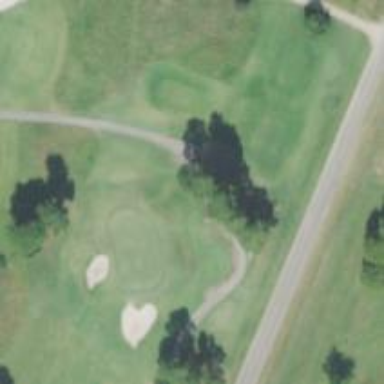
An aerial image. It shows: Service road designated as golf cart path.